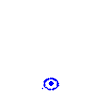
Particle: electron